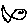
Label: fish